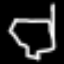
Label: octagon